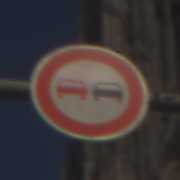
Verkehrszeichen: Ueberholverbot
Umgebung: Outdoor, Urban
Tageszeit: MorningAfternoon
Wetter: Clear
Licht: Natural
Jahreszeit: NotSpecified
Kontrast: HighContrast